Question: I'm getting to grips with using 'crows-foot' notation to design Sqlite databases using Navicat. In a book chapter designed to get users up and running with this software I have come across the following example, consisting of an ER diagram and some explanatory text:

I was surprised to read this because the notation seems to be at odds with the description. My way of reading these diagrams (arrived at by examining various freely available examples on the internet) is to start with the table (say ) then look at the notation that is 'attached' to the related table (in this case 'one or more') and construct the relationship as follows: belongs to '' . Such a relationship is possible of course, but it seems inconsistent with the verbal description of the desired relationship, namely: ''. Am I misunderstanding crow's-foot notation?
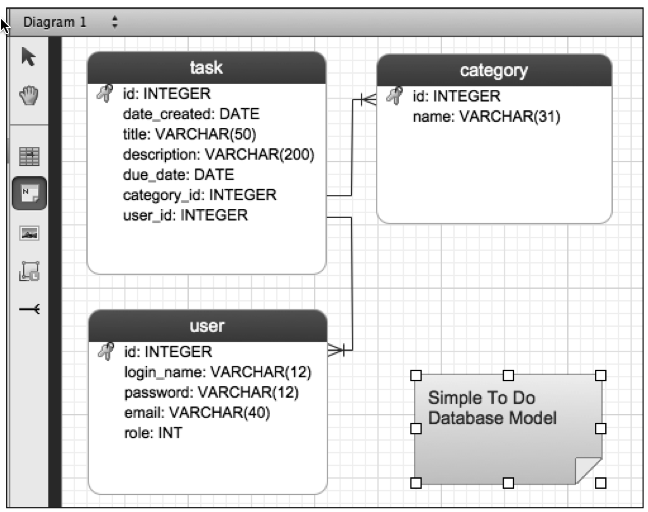
Answer: In ERD (whether using Crow's foot or Chen notation) the "many" side has always the foreign key, The Task table has the foreign key Category_id and therefore is on the "many" side while Category has the related primary key named ID and therefore is on the "one" side. So, you're right in your interpretation actually.